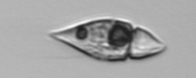
Label: Amphidinium